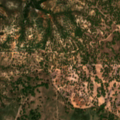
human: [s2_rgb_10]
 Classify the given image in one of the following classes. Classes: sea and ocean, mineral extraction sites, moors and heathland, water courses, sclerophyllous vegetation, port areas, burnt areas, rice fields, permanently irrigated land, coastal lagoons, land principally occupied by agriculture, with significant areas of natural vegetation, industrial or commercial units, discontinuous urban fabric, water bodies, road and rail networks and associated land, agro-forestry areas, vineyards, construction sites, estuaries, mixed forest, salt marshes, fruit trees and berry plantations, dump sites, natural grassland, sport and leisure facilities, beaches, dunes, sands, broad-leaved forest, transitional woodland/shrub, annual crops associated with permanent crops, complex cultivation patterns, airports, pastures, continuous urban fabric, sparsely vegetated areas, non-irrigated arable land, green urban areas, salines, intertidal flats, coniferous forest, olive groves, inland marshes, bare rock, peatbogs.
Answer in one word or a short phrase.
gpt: continuous urban fabric